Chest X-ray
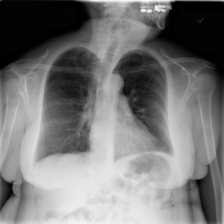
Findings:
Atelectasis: positive
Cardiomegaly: negative
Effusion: negative
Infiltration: negative
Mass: negative
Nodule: negative
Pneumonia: negative
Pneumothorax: negative
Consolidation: negative
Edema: negative
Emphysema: negative
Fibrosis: negative
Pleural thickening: negative
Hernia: negative